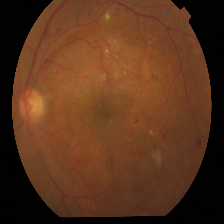
Diabetic retinopathy grade: Proliferative DR